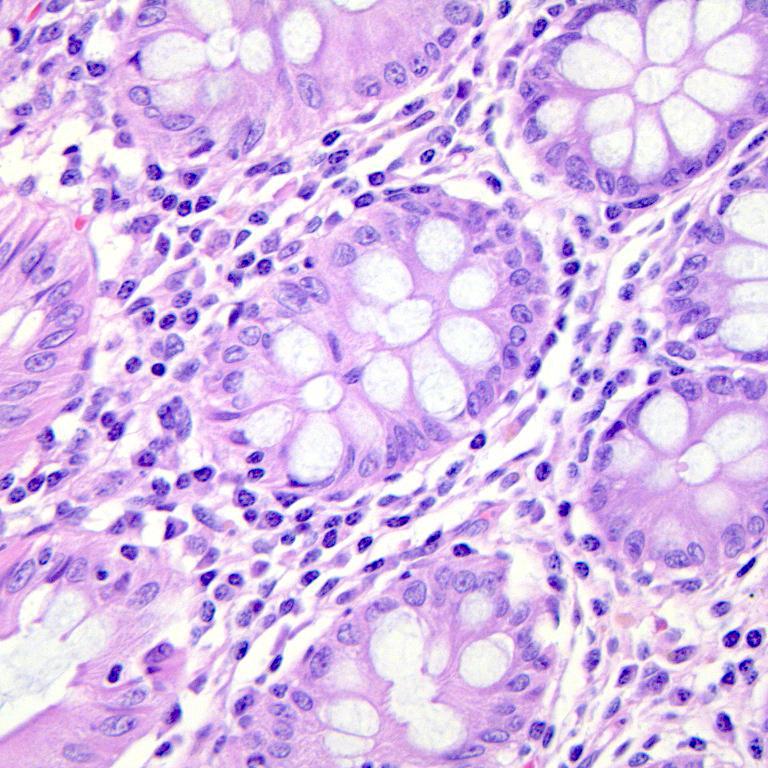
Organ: colon
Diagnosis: benign